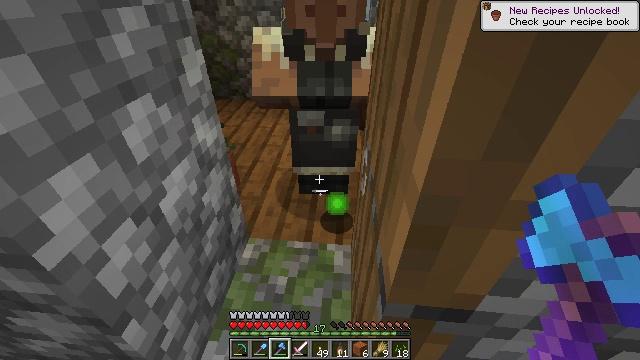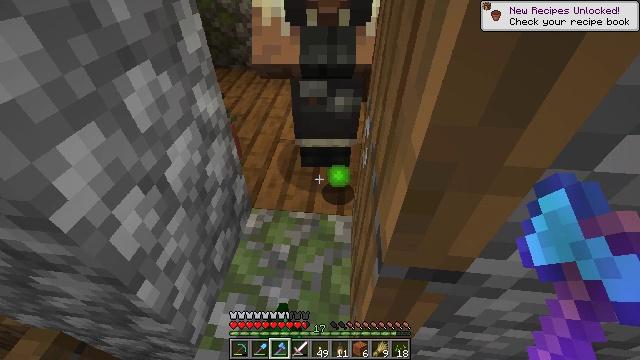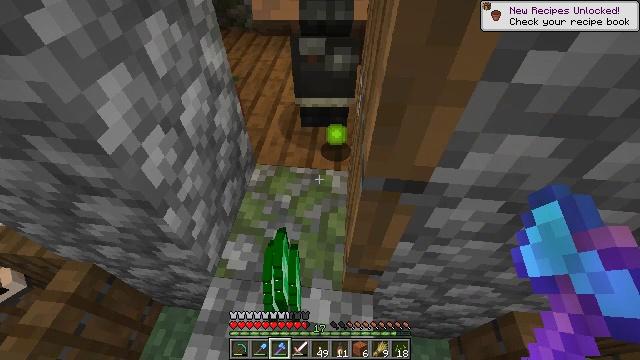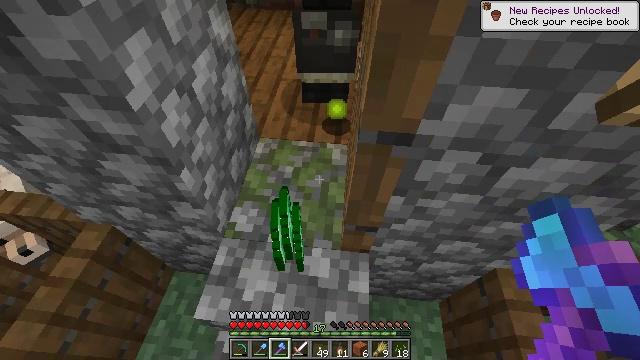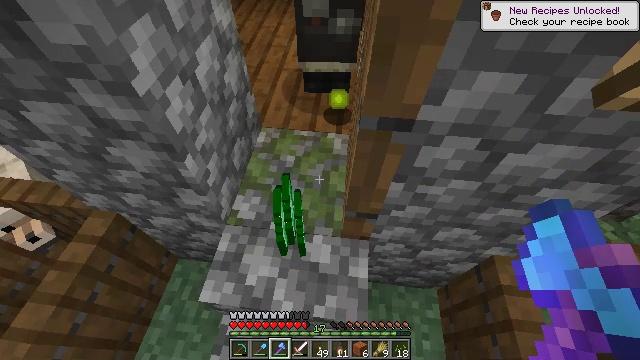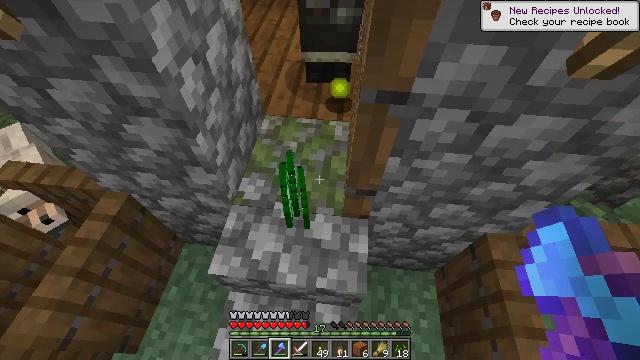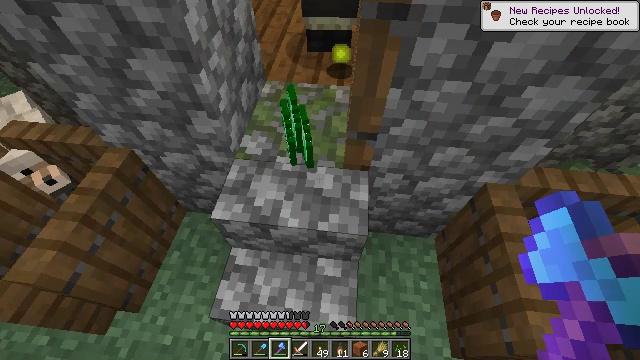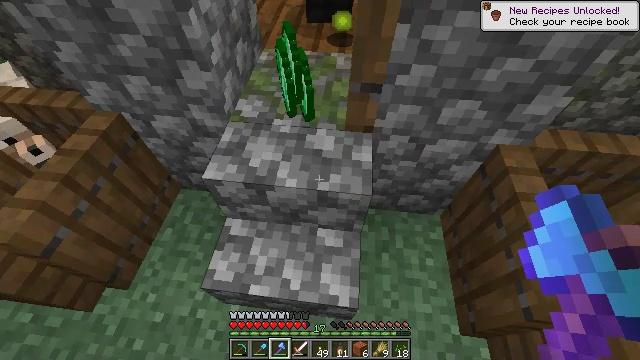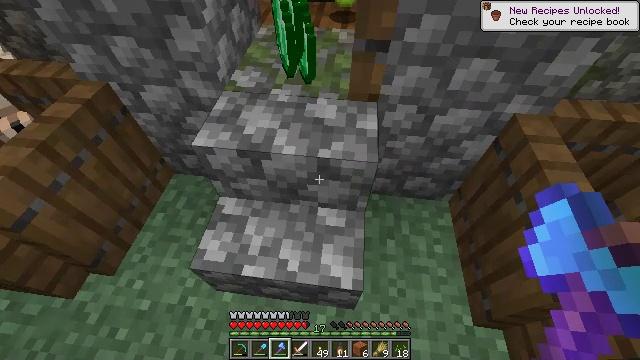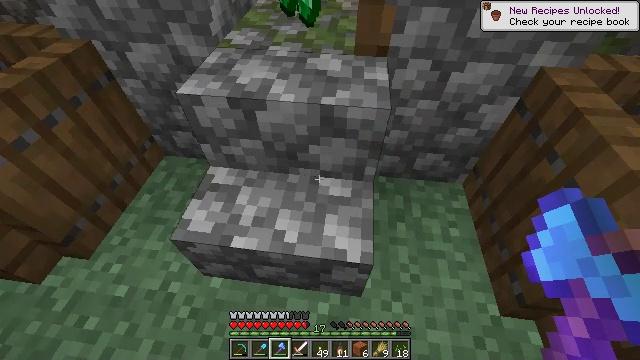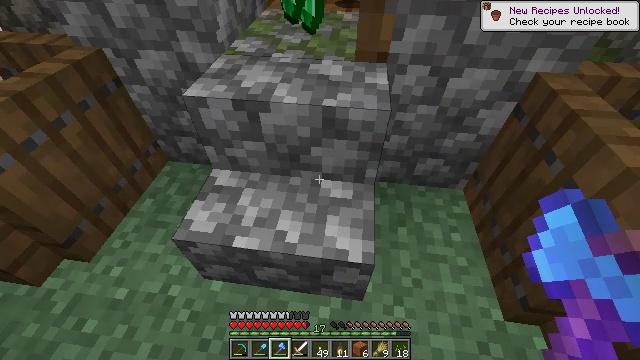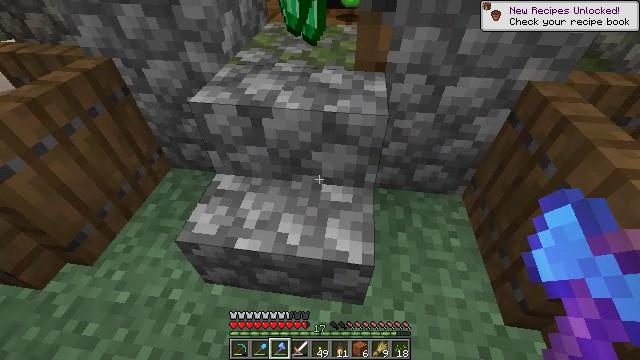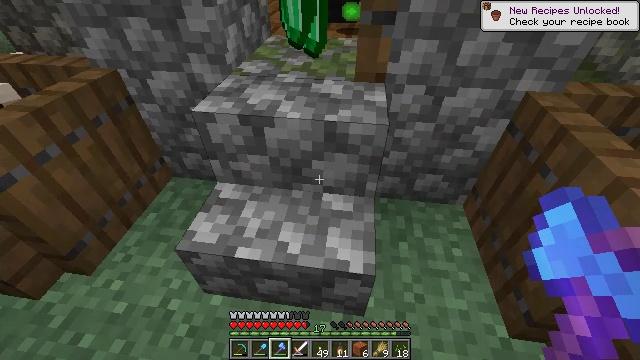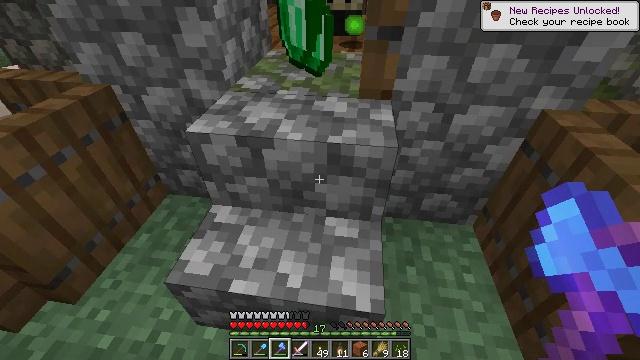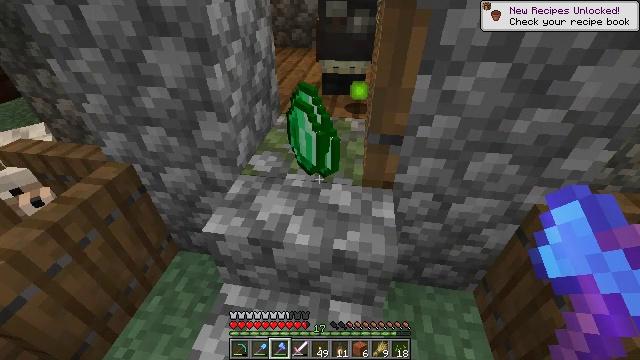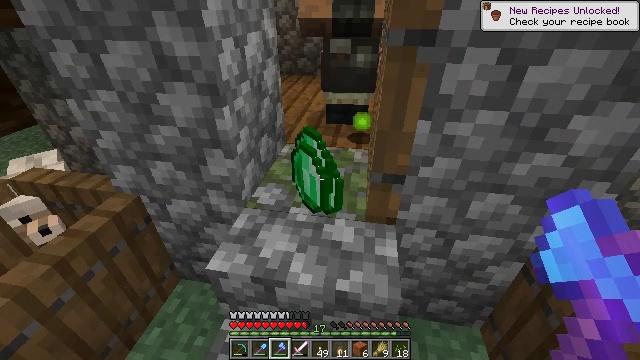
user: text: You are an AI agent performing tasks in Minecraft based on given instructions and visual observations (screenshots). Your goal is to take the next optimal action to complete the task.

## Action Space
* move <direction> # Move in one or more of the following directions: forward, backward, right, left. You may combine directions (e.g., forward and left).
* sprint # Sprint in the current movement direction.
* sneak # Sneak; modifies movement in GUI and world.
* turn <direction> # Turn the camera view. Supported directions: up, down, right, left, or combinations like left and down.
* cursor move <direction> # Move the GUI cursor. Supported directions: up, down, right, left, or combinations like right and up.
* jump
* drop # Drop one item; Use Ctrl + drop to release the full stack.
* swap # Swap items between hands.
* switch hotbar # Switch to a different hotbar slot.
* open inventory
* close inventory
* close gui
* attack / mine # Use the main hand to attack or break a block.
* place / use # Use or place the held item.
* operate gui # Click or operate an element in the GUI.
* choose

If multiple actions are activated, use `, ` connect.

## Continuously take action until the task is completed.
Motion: motion action
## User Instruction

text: Remove a sugar cane from the inventory.
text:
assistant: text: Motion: move back, turn down
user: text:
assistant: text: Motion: move back, turn down
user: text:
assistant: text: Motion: move back, turn down
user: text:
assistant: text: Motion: move back, turn down
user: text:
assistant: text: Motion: move back
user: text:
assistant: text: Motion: no_op
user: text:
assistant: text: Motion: no_op
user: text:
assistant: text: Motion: turn up
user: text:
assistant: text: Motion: turn up
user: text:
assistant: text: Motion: turn up
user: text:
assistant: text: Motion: turn up
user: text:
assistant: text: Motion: move forward, turn up
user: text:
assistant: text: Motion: move forward, turn up
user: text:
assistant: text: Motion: move forward, turn left and up
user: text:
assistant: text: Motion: move forward, turn up
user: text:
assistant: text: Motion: move forward, turn up
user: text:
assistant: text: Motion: move forward, turn up
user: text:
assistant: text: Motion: no_op
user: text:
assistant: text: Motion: no_op
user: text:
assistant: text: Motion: no_op
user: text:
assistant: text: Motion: turn down
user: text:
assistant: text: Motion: turn down
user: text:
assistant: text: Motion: turn down
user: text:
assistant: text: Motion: no_op
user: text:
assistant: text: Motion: no_op
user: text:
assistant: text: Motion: no_op
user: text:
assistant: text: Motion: no_op
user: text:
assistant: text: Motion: turn down
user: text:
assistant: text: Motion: turn down
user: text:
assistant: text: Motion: turn left and down